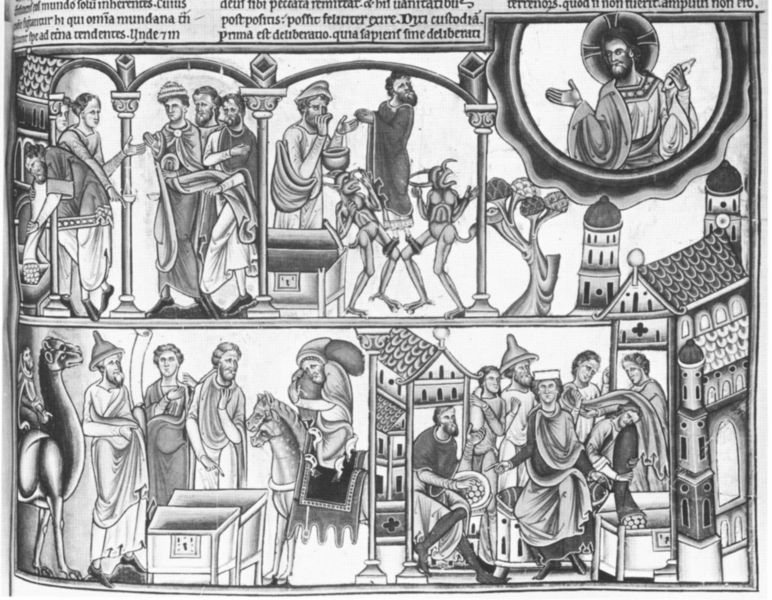
Titel: Canterbury Psalter von Paris
Standort: Herstellungsort: Canterbury, Christ Church (EU - GB)
Institution: Paris, Bibliothèque Nationale
Schlagwörter: baum, mann, bäume, kirchturm, menschen, stadt, hut, hüte, männer, schwarz, säule, säulen, weiss, zeichnung, dach, bibel, geschichte, mensch, häuser, kirche, handel, pferd, pferde, turm, sattel, schrift, bogen, dächer, markt, foto, bögen, buch, burg, kreuz, geld, druck, schwarzweiss, seite, text, dämon, buchseite, jesus, kapelle, schlüssel, heilig, dämonen, kamel, latein, erzählung, buchmalerei, evangelium, kamele, teuefel